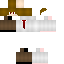
A male human skin with medium skin, wearing brown long hair dressed in a blue hoodie and brown pants, featuring a closed mouth.